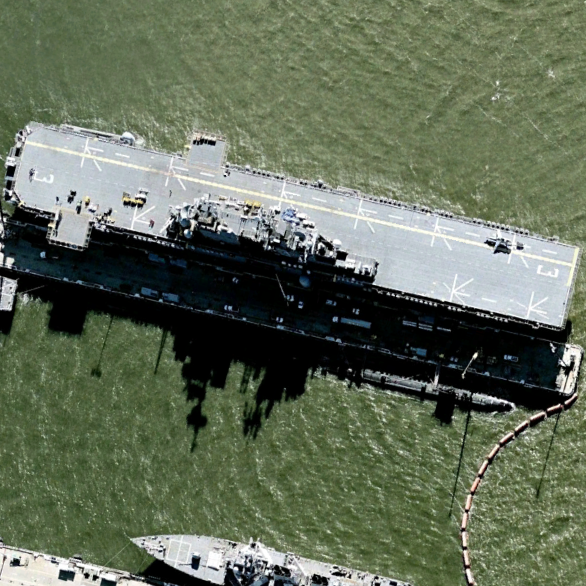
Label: assault